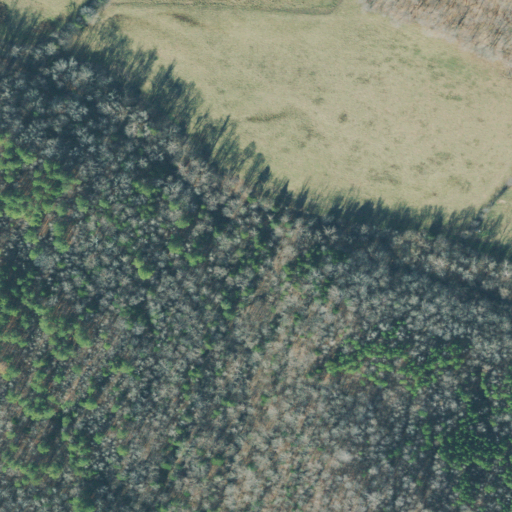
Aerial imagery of valley in Tennessee named Hollandsworth Hollow containing deciduous forest, pasture, and mixed forest